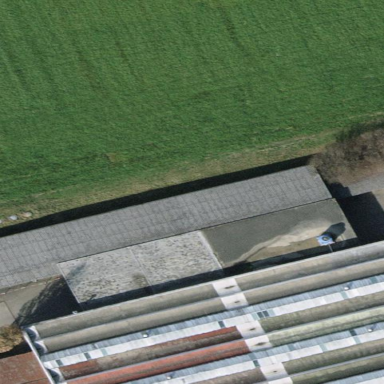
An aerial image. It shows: Close-up view of roof of building.